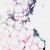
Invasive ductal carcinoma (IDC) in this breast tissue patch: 0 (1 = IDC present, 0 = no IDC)